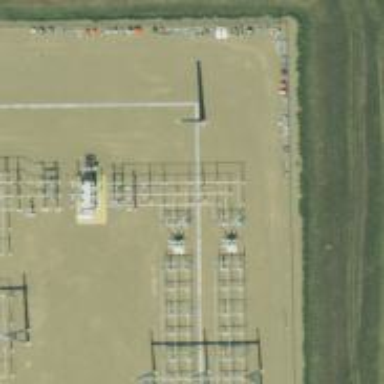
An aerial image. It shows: Switch for power supply.